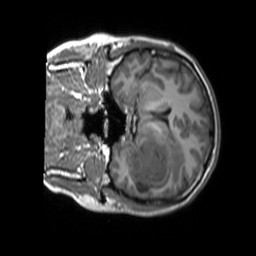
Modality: T1w
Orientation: coronal
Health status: ill
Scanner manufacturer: siemens
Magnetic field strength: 3 T
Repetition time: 1.7 s
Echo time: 0.00239 s